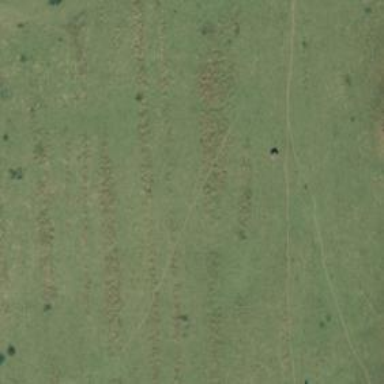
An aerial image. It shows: Pasture used as meadow.